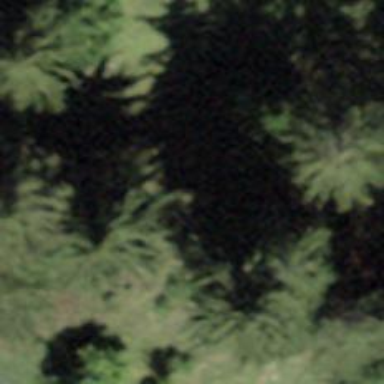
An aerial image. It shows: Forest area.